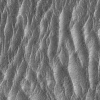
Atmospheric dust classification: not_dusty